Question: I am using primefaces '<p:datatable>' to freeze some of my columns.Everything is fine but when there are no records in then it gives two "No records found" message.This is weird situation.Do anyone have come across this problem? Suggestions are welcome.I want only one "No records found " message.
'''
<p:dataTable var="car" value="#{dtBasicView.cars}" scrollable="true"
frozenColumns="3" rows="10" paginator="true" paginatorTemplate=" {CurrentPageReport} {FirstPageLink} {PreviousPageLink} {PageLinks} {NextPageLink} {LastPageLink} {RowsPerPageDropdown}" rowsPerPageTemplate="5,10,15" scrollHeight="400">
<p:column width="50" headerText="Id">
<h:outputText value="#{car.randomId}" />
</p:column>
<p:column width="50" headerText="Year">
<h:outputText value="#{car.randomYear}" />
</p:column>
//...................
</p:datatable>
'''

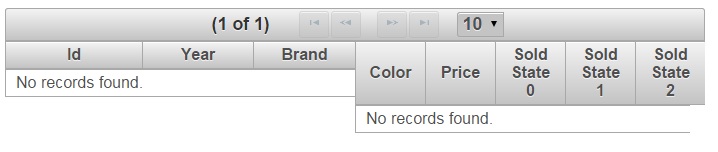
Answer: I didn't find any solution to above problem.So, I manually overrided the css of second table generated by the above p:datatable.
My css is:
'''
<style>
.ui-datatable-frozenlayout-right .ui-datatable-empty-message td
{
display: none;
//or visibility:hidden;
}
</style>
'''